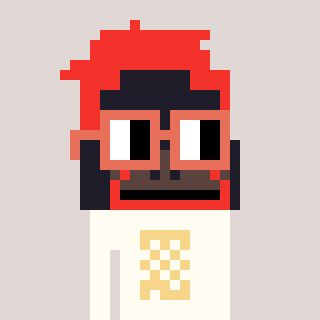
a pixel art character with square orange glasses, a orangutan-shaped head and a grayscale-colored body on a warm background